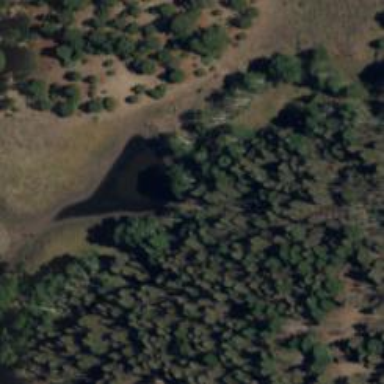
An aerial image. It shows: Reservoir.